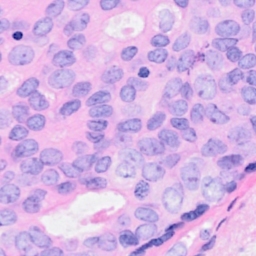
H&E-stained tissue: Breast